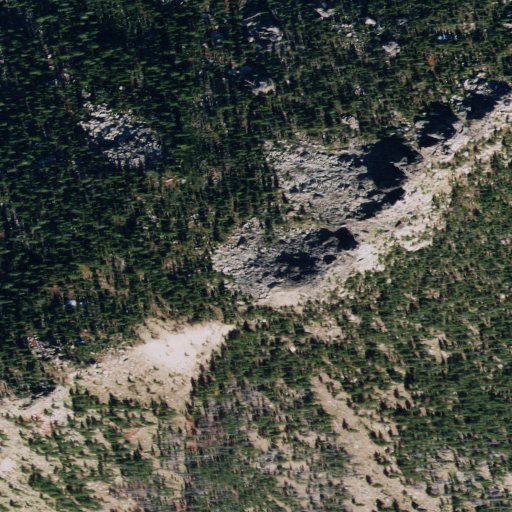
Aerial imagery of mountain in Idaho named Granite Peak containing evergreen forest, grassland, and shrub